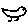
Label: bird